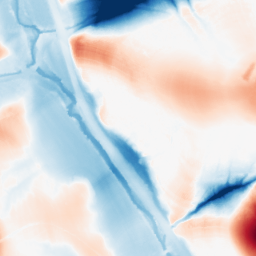
Category: morphological
Decomposition family: morphological
Decomposition parameters: operation: average
size: 50
Upsampling method: bilinear
Upsampling parameters: scale: 8
Upsampling scale: 8